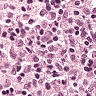
Metastatic tissue present: no